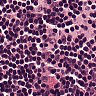
Metastatic tissue present: no